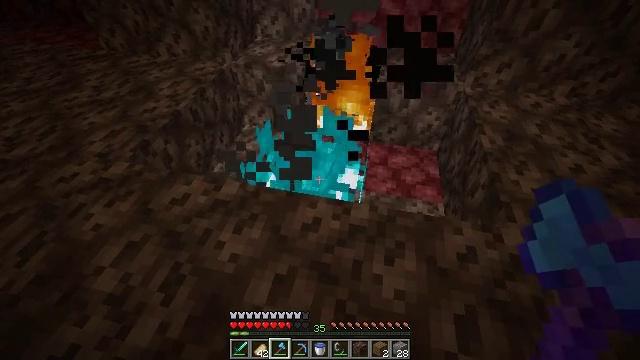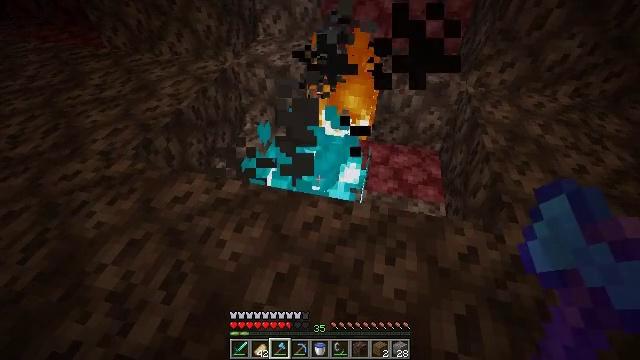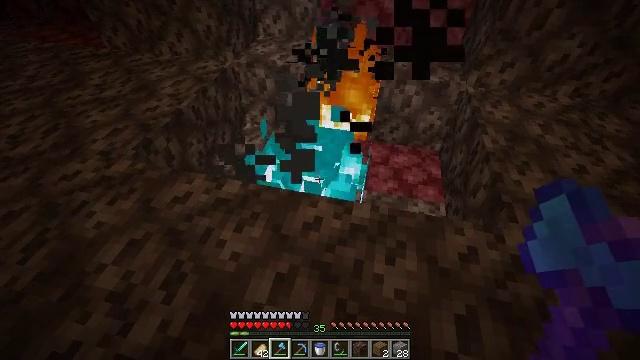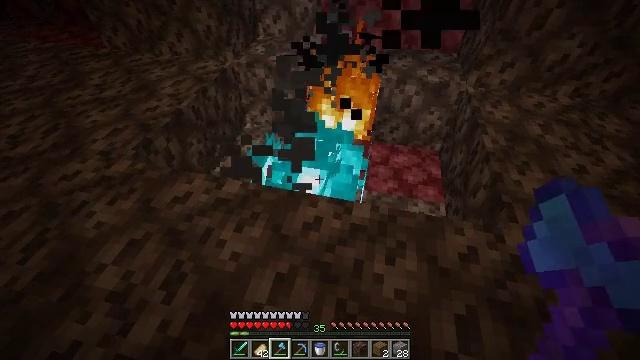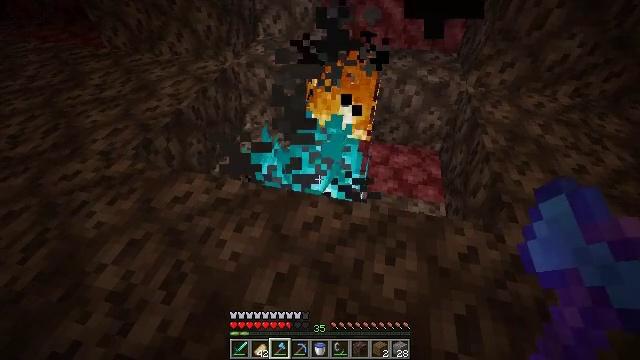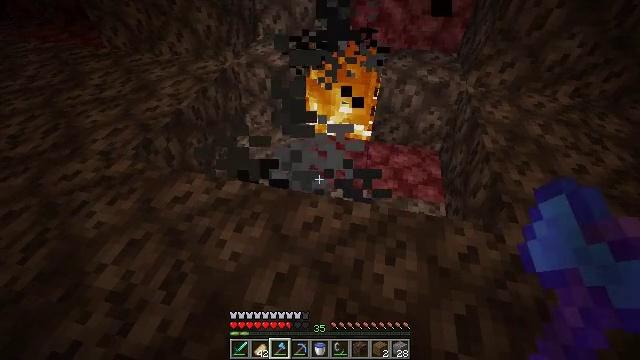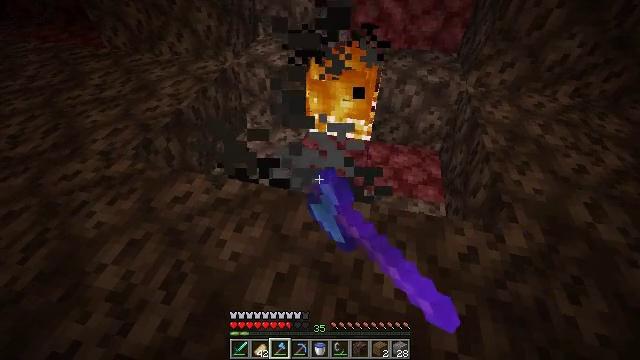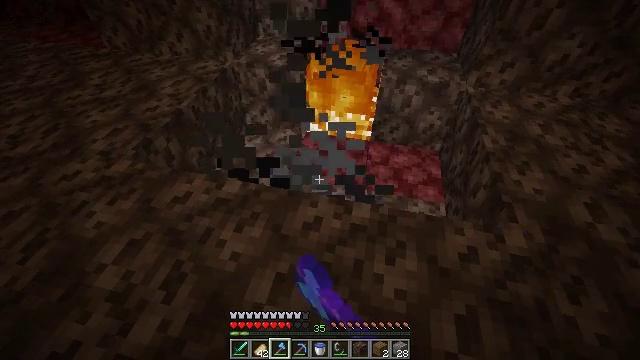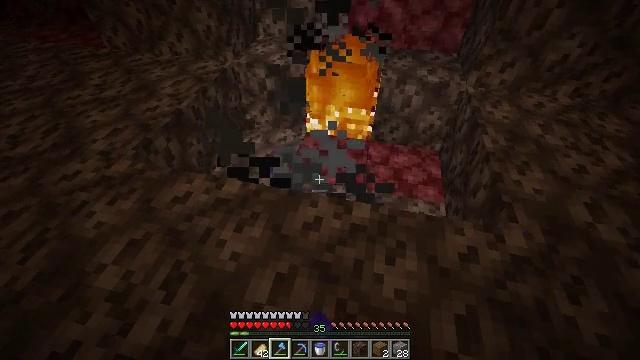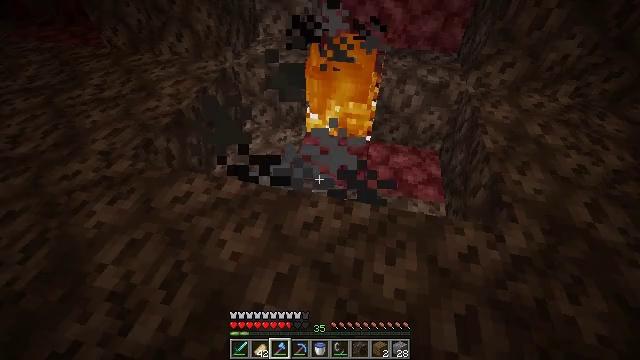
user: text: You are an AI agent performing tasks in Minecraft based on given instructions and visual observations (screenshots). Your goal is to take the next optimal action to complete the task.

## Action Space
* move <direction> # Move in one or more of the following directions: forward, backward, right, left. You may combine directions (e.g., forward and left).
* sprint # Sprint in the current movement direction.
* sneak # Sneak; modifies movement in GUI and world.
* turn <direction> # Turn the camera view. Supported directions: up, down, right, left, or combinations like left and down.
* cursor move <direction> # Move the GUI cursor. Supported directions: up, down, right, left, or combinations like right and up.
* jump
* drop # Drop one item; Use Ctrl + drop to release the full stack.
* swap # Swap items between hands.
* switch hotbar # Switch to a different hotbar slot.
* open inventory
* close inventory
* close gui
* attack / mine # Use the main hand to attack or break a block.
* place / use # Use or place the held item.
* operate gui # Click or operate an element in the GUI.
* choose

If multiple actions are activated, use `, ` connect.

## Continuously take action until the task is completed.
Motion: motion action
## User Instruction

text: Get rid of the soul fire.
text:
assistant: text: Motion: no_op
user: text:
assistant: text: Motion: no_op
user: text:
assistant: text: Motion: no_op
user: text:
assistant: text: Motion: no_op
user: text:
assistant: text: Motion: attack / mine
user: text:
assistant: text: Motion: attack / mine
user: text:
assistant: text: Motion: no_op
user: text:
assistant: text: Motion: no_op
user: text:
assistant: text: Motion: no_op
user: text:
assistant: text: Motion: no_op